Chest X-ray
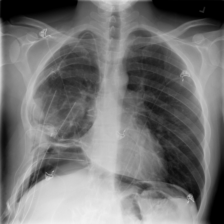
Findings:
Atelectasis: negative
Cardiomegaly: negative
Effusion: negative
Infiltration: negative
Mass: negative
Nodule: negative
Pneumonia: negative
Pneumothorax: negative
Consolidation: negative
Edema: negative
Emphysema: negative
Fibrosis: negative
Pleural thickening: negative
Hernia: negative